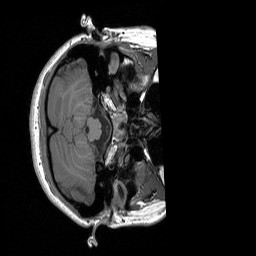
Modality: T1w
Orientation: axial
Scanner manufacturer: siemens
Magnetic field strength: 3 T
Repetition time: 1.76 s
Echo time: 0.0022 s